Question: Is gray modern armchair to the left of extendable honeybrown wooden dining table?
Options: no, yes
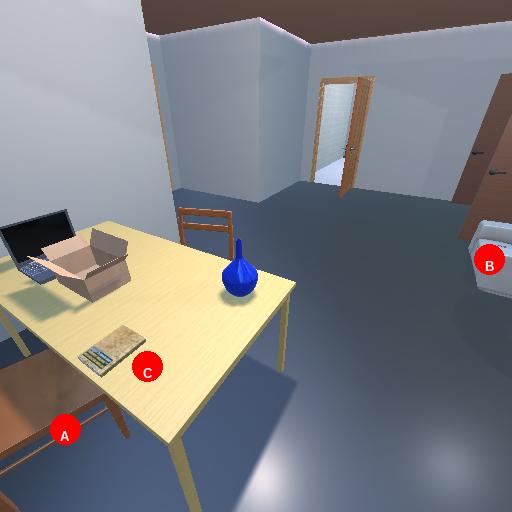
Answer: no